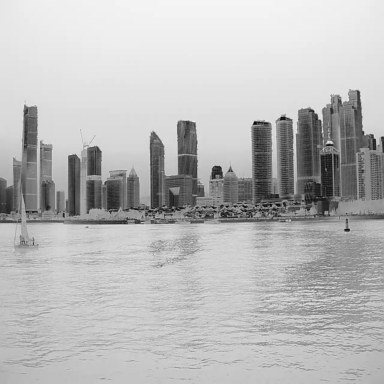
There are three objects shown in the infrared image, including a sailboat, and two canoes.